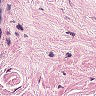
Metastatic tissue present: no